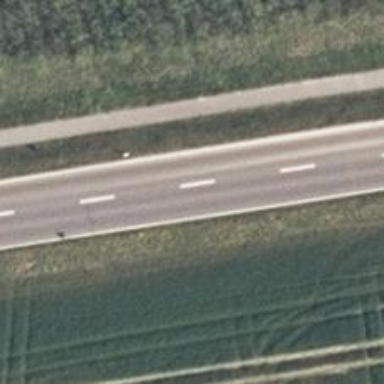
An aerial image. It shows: Primary road with asphalt surface.